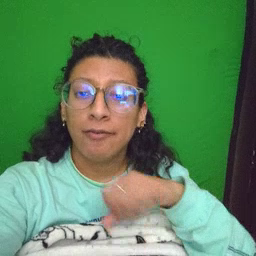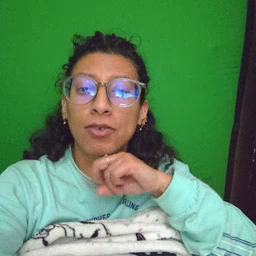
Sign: frog